Question: In my html5 page I'm trying to style a group of articles. The article-elements have a fixed width but a variable height. I tried using float: left.
It should look like the green boxes below, but it looks like the red boxes. Box nr 3 is not aligned properly.
Any CSS3 or even js way to fix this?

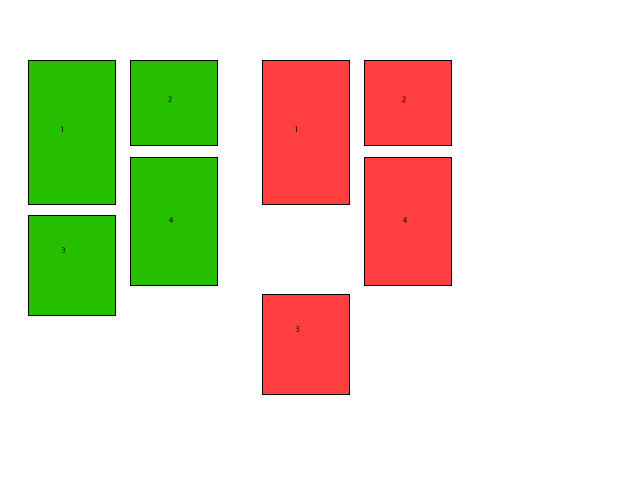
Answer: There is a plug-in for jQuery called <URL> that is designed to do this.